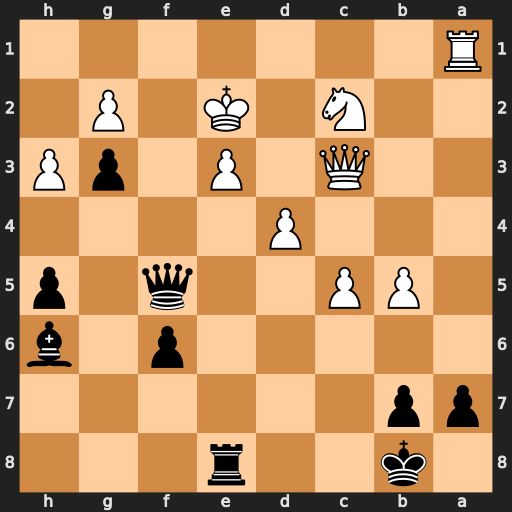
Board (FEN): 1k2r3/pp6/5p1b/1PP2q1p/3P4/2Q1P1pP/2N1K1P1/R7
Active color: b
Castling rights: -
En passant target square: -
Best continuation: Bxe3 Nxe3 Qf2+ Kd1 Rxe3 Qxe3 Qxe3